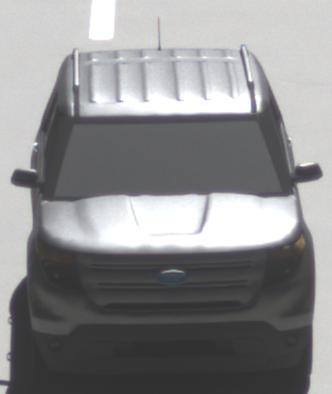
Make: Ford
Model: Explorer
Detailed model: Gen. 5
Model produced from: 2010
Model produced until: 2019
Doors: 5
Color: gray
Road condition: dry road
Daytime: midday
Contrast: high contrast